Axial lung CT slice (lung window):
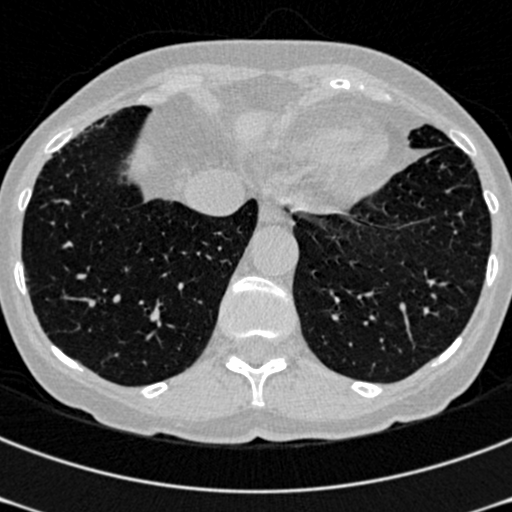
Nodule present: no